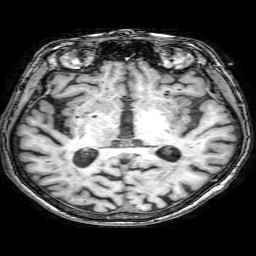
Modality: T1w
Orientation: coronal
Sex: female
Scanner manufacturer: philips
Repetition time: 0.008354 s
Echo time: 0.00387 s